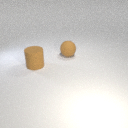
large brown rubber cylinder to the left of large brown rubber sphere